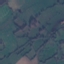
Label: Pasture